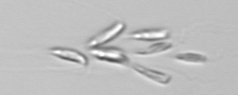
Label: Dinobryon